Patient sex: M
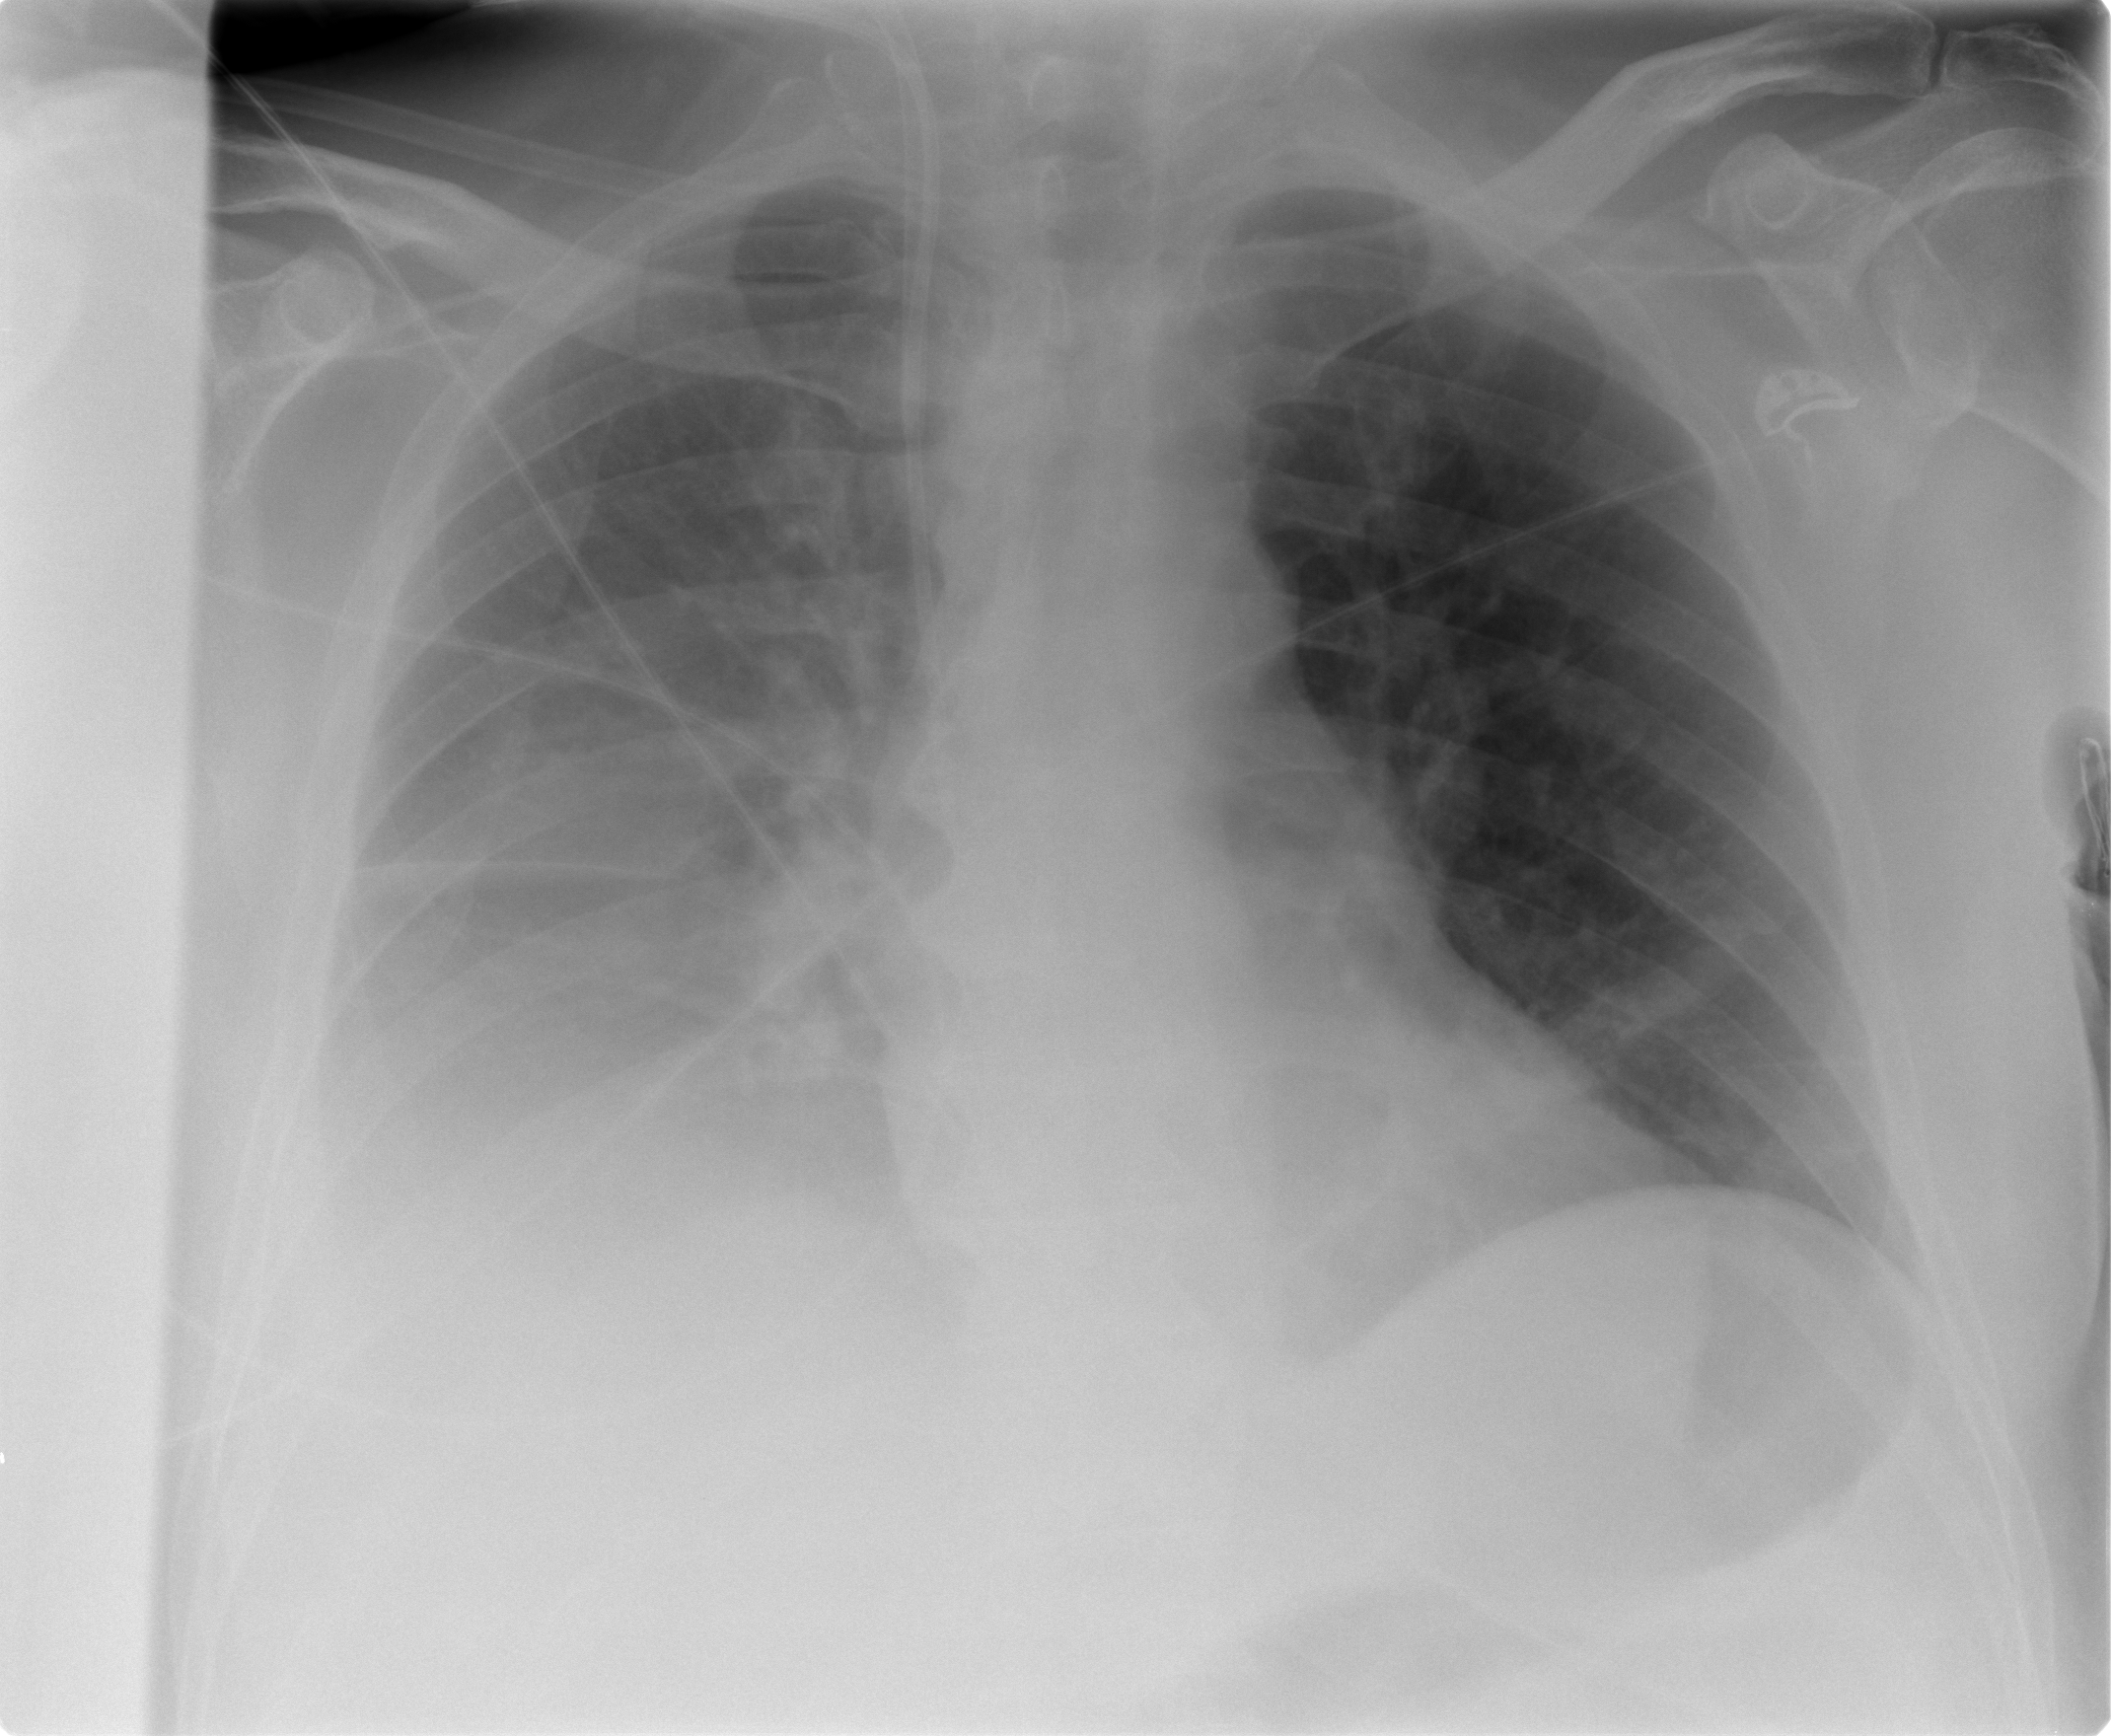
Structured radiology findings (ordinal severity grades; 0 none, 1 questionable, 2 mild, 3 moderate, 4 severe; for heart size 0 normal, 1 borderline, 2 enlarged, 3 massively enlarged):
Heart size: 0
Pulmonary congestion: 0
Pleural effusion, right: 3
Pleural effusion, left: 0
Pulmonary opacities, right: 0
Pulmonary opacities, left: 0
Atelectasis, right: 3
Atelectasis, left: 2